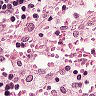
Metastatic tissue present: no